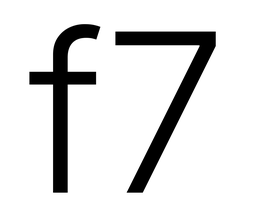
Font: Inter_Light